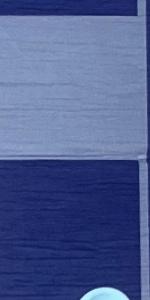
Label: Empty